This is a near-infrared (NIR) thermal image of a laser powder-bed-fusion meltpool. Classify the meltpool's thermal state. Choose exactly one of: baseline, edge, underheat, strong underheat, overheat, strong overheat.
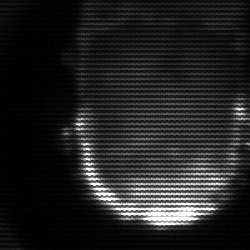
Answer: baseline